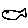
Label: fish